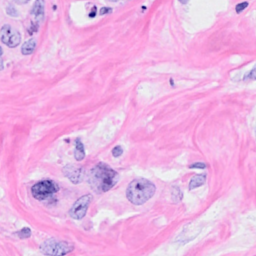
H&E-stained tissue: Breast